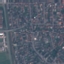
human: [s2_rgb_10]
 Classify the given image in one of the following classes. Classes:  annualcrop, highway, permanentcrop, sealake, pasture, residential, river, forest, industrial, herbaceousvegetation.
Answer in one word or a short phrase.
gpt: Residential